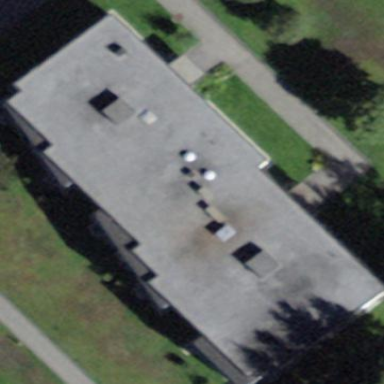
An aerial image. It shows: Flat-roofed building.